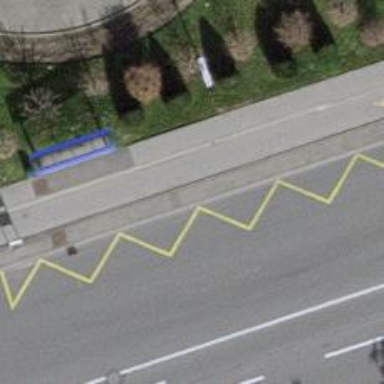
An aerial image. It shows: Platform with asphalt surface and shelter. It is designed for public transport.